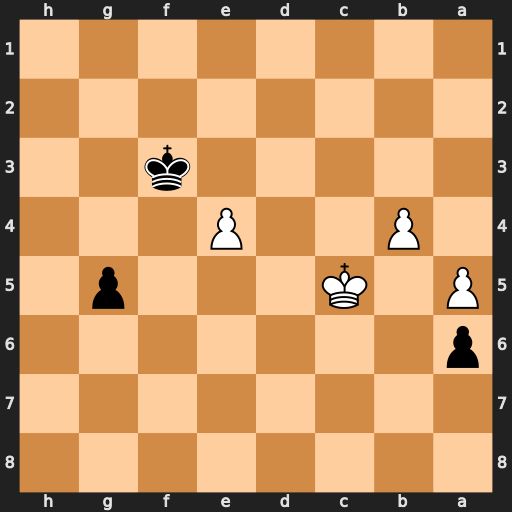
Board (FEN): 8/8/p7/P1K3p1/1P2P3/5k2/8/8
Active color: b
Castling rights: -
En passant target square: -
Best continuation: g4 Kc6 g3 b5 g2 b6 g1=Q